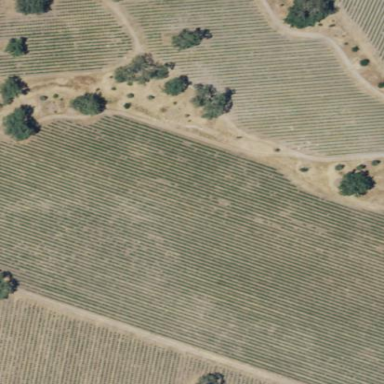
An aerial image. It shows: Vineyard where grapes are grown.